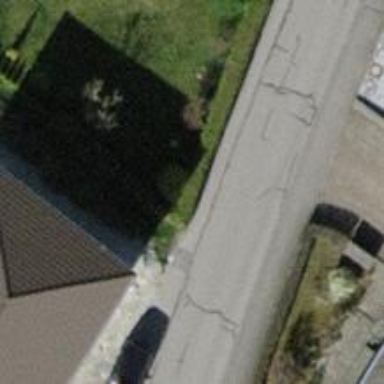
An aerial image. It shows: Residential road with asphalt surface. There is sidewalk on the left side.